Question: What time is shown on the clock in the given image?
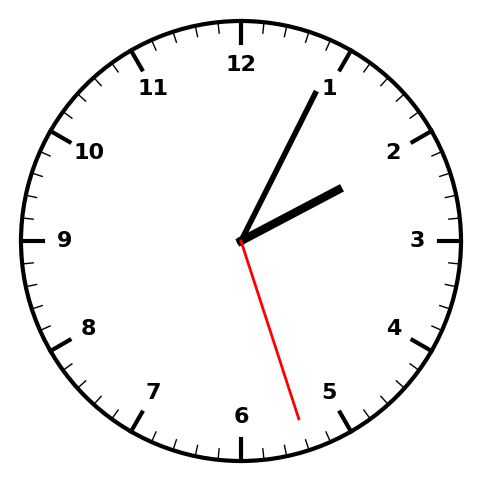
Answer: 02:04:27